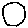
Label: moon